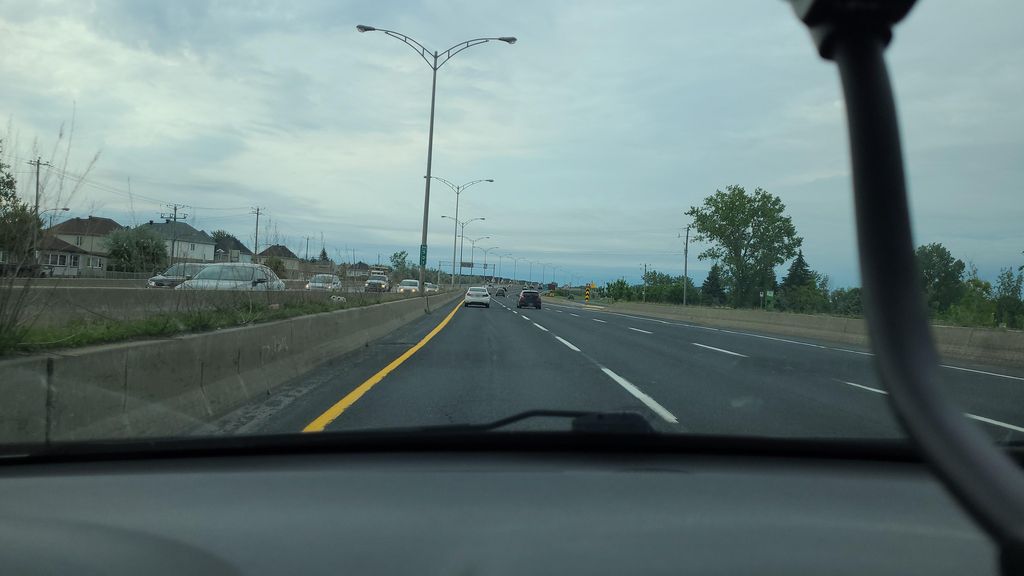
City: montreal